Question: I want to display a data grid with check boxes.

In my code its add the check box to the header so how to bind the check box for all rows and after click on select all check box all check box should be selected.
i want to display output same as image.
'''
<Toolkit:DataGrid ItemsSource="{Binding People}" x:Name="DeptListView"
SelectionMode="Multiple" DefaultOrderIndex="1"
SelectedItem="{Binding SelectedPerson, Mode=TwoWay}" >
<Toolkit:DataGrid.Columns>
<Toolkit:DataGridTextColumn >
<Toolkit:DataGridTextColumn.Header>
<CheckBox Content="Select All" ></CheckBox>
</Toolkit:DataGridTextColumn.Header>
</Toolkit:DataGridTextColumn>
<Toolkit:DataGridTextColumn Width="200" Header="CustID"
Binding="{Binding CustID}"/>
<Toolkit:DataGridTextColumn Width="200" Header="company name"
Binding="{Binding name}"/>
<Toolkit:DataGridTextColumn Width="200" Header="ContactName"
Binding="{Binding ContactName}"/>
<Toolkit:DataGridTextColumn Width="200" Header="Country"
Binding="{Binding Country}"/>
</Toolkit:DataGrid.Columns>
</Toolkit:DataGrid>
'''
In above code its add the check box to the header not for each row. so how to bind the check box for all rows.
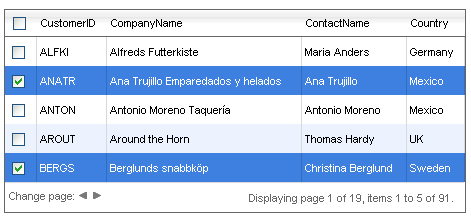
Answer: first install package from NuGet 1.MyToolKit.Extended.
include headers to xaml xmlns:con="using:MyToolKit.Extended"
xmlns:Converters="using:MyToolkit.Converters"
'''
<Page.Resources >
<Style TargetType="Toolkit:DataGrid" x:Name="GridBackground" >
<Setter Property="BorderBrush" Value="Black" ></Setter>
<Setter Property="BorderThickness" Value="0,5,5,5" ></Setter>
<Setter Property="HeaderBackground" Value="#E2E2E2" />
<Setter Property="FontFamily" Value="{StaticResource inventorySemiBoldFont}" />
<Setter Property="RowBackgroundOddBrush" Value="White" />
<Setter Property="RowBackgroundEvenBrush" Value="White" />
<Setter Property="Foreground" Value="#000000" />
<Setter Property="FontWeight" Value="SemiBold" />
<Setter Property="CellTemplate">
<Setter.Value>
<DataTemplate>
<ContentPresenter Margin="8" Content="{Binding Control}" />
</DataTemplate>
</Setter.Value>
</Setter>
</Style>
</Page.Resources>
<Toolkit:DataGrid Style="{StaticResource GridBackground}" BorderBrush="Transparent" BorderThickness="5" AllowFocusOnInteraction="False" x:Name="UserListView" SelectionMode="Single" FontFamily="{StaticResource inventorySemiBoldFont }" FontSize="16" RelativePanel.AlignLeftWithPanel="True" Grid.ColumnSpan="8" Margin="10,21,103,414" Grid.Column="1" Grid.Row="2" HorizontalAlignment="Stretch" Grid.RowSpan="2" VerticalAlignment="Stretch" >
<Toolkit:DataGrid.RowStyle >
<Style TargetType="ListBoxItem">
<Setter Property="Background" Value="Transparent" />
<Setter Property="TabNavigation" Value="Local" />
<Setter Property="FontWeight" Value="ExtraBold" />
<Setter Property="FontFamily" Value="{StaticResource inventoryRegularFont }" />
<Setter Property="Height" Value="40" />
<Setter Property="MinHeight" Value="40" />
<Setter Property="HorizontalContentAlignment" Value="Left" />
<Setter Property="Template">
<Setter.Value>
<ControlTemplate TargetType="ListBoxItem">
<Grid
x:Name="LayoutRoot"
Background="{TemplateBinding Background}"
BorderThickness="{TemplateBinding BorderThickness}">
<Grid.Resources>
<Style x:Key="BaseContentPresenterStyle" TargetType="ContentPresenter">
<Setter Property="FontFamily" Value="{StaticResource inventoryRegularFont }" />
<Setter Property="FontWeight" Value="Normal" />
<Setter Property="FontSize" Value="2" />
<Setter Property="TextWrapping" Value="Wrap" />
<Setter Property="LineStackingStrategy" Value="MaxHeight" />
<Setter Property="TextLineBounds" Value="Full" />
</Style>
<Style x:Key="BodyContentPresenterStyle" TargetType="ContentPresenter" BasedOn="{StaticResource BaseContentPresenterStyle}">
<Setter Property="FontFamily" Value="{StaticResource inventoryRegularFont }" />
<Setter Property="FontWeight" Value="Normal" />
<Setter Property="FontSize" Value="2" />
</Style>
</Grid.Resources>
<VisualStateManager.VisualStateGroups>
<VisualStateGroup x:Name="CommonStates">
<VisualState x:Name="Normal" />
<VisualState x:Name="Disabled">
<Storyboard>
<ObjectAnimationUsingKeyFrames Storyboard.TargetName="ContentPresenter"
Storyboard.TargetProperty="Foreground">
<DiscreteObjectKeyFrame KeyTime="0" Value="{ThemeResource SystemControlDisabledBaseMediumLowBrush}" />
</ObjectAnimationUsingKeyFrames>
</Storyboard>
</VisualState>
<VisualState x:Name="PointerOver">
<Storyboard>
<ObjectAnimationUsingKeyFrames Storyboard.TargetName="PressedBackground"
Storyboard.TargetProperty="Fill">
<DiscreteObjectKeyFrame KeyTime="0" Value="{ThemeResource SystemControlHighlightListLowBrush}" />
</ObjectAnimationUsingKeyFrames>
<ObjectAnimationUsingKeyFrames Storyboard.TargetName="ContentPresenter"
Storyboard.TargetProperty="Foreground">
<DiscreteObjectKeyFrame KeyTime="0" Value="{ThemeResource SystemControlHighlightAltBaseHighBrush}" />
</ObjectAnimationUsingKeyFrames>
</Storyboard>
</VisualState>
<VisualState x:Name="Pressed">
<Storyboard>
<ObjectAnimationUsingKeyFrames Storyboard.TargetName="PressedBackground"
Storyboard.TargetProperty="Fill">
<DiscreteObjectKeyFrame KeyTime="0" Value="{ThemeResource SystemControlHighlightListMediumBrush}" />
</ObjectAnimationUsingKeyFrames>
<ObjectAnimationUsingKeyFrames Storyboard.TargetName="ContentPresenter"
Storyboard.TargetProperty="Foreground">
<DiscreteObjectKeyFrame KeyTime="0" Value="{ThemeResource SystemControlHighlightAltBaseHighBrush}" />
</ObjectAnimationUsingKeyFrames>
</Storyboard>
</VisualState>
<VisualState x:Name="Selected">
<Storyboard>
<ObjectAnimationUsingKeyFrames Storyboard.TargetName="PressedBackground"
Storyboard.TargetProperty="Fill">
<DiscreteObjectKeyFrame KeyTime="0" Value="{ThemeResource SystemControlHighlightListAccentLowBrush}" />
</ObjectAnimationUsingKeyFrames>
<ObjectAnimationUsingKeyFrames Storyboard.TargetName="ContentPresenter"
Storyboard.TargetProperty="Foreground">
<DiscreteObjectKeyFrame KeyTime="0" Value="{ThemeResource SystemControlHighlightAltBaseHighBrush}" />
</ObjectAnimationUsingKeyFrames>
</Storyboard>
</VisualState>
<VisualState x:Name="SelectedUnfocused">
<Storyboard>
<ObjectAnimationUsingKeyFrames Storyboard.TargetName="PressedBackground"
Storyboard.TargetProperty="Fill">
<DiscreteObjectKeyFrame KeyTime="0" Value="{ThemeResource SystemControlHighlightListAccentLowBrush}" />
</ObjectAnimationUsingKeyFrames>
<ObjectAnimationUsingKeyFrames Storyboard.TargetName="ContentPresenter"
Storyboard.TargetProperty="Foreground">
<DiscreteObjectKeyFrame KeyTime="0" Value="{ThemeResource SystemControlHighlightAltBaseHighBrush}" />
</ObjectAnimationUsingKeyFrames>
</Storyboard>
</VisualState>
<VisualState x:Name="SelectedPointerOver">
<Storyboard>
<ObjectAnimationUsingKeyFrames Storyboard.TargetName="PressedBackground"
Storyboard.TargetProperty="Fill">
<DiscreteObjectKeyFrame KeyTime="0" Value="{ThemeResource SystemControlHighlightListAccentMediumBrush}" />
</ObjectAnimationUsingKeyFrames>
<ObjectAnimationUsingKeyFrames Storyboard.TargetName="ContentPresenter"
Storyboard.TargetProperty="Foreground">
<DiscreteObjectKeyFrame KeyTime="0" Value="{ThemeResource SystemControlHighlightAltBaseHighBrush}" />
</ObjectAnimationUsingKeyFrames>
</Storyboard>
</VisualState>
<VisualState x:Name="SelectedPressed">
<Storyboard>
<ObjectAnimationUsingKeyFrames Storyboard.TargetName="PressedBackground"
Storyboard.TargetProperty="Fill">
<DiscreteObjectKeyFrame KeyTime="0" Value="{ThemeResource SystemControlHighlightListAccentHighBrush}" />
</ObjectAnimationUsingKeyFrames>
<ObjectAnimationUsingKeyFrames Storyboard.TargetName="ContentPresenter"
Storyboard.TargetProperty="Foreground">
<DiscreteObjectKeyFrame KeyTime="0" Value="{ThemeResource SystemControlHighlightAltBaseHighBrush}" />
</ObjectAnimationUsingKeyFrames>
</Storyboard>
</VisualState>
</VisualStateGroup>
</VisualStateManager.VisualStateGroups>
<Rectangle
x:Name="PressedBackground"
Fill="Transparent"
Control.IsTemplateFocusTarget="True"/>
<ContentPresenter
x:Name="ContentPresenter"
Content="{TemplateBinding Content}"
ContentTransitions="{TemplateBinding ContentTransitions}"
ContentTemplate="{TemplateBinding ContentTemplate}"
Style="{StaticResource BodyContentPresenterStyle}"
TextWrapping="NoWrap"
BorderBrush="#E1E1E1"
BorderThickness="0,0,0,1"
HorizontalAlignment="{TemplateBinding HorizontalContentAlignment}"
VerticalAlignment="{TemplateBinding VerticalContentAlignment}"
FontSize="5"
FontFamily="{StaticResource inventoryRegularFont }"
/>
</Grid>
</ControlTemplate>
</Setter.Value>
</Setter>
</Style>
</Toolkit:DataGrid.RowStyle>
<Toolkit:DataGrid.Columns >
<Toolkit:DataGridTemplatedColumn Width="100" CanSort="False" >
<Toolkit:DataGridTemplatedColumn.Header >
<CheckBox x:Name="OptionsAllCheckBox" HorizontalAlignment="Left" Style="{StaticResource CheckBoxStyle1}" Content="" VerticalAlignment="Top" VerticalContentAlignment="Top" HorizontalContentAlignment="Left" IsThreeState="True" Checked="SelectAll_Checked" Unchecked="SelectAll_Unchecked" Indeterminate="SelectAll_Indeterminate"/>
</Toolkit:DataGridTemplatedColumn.Header>
<Toolkit:DataGridTemplatedColumn.CellTemplate>
<DataTemplate >
<CheckBox IsChecked="{Binding Checked, Mode=TwoWay}" Style="{StaticResource CheckBoxStyle1}" Tag ="{Binding userId}" VerticalAlignment="Top" VerticalContentAlignment="Top" HorizontalAlignment="Left" HorizontalContentAlignment="Left" Checked="Option_Checked" Unchecked="Option_Unchecked" />
</DataTemplate>
</Toolkit:DataGridTemplatedColumn.CellTemplate>
</Toolkit:DataGridTemplatedColumn>
<Toolkit:DataGridTextColumn FontSize="14" Foreground="#333333" Width="350" Header="Name" Binding="{Binding userfullName}" />
<Toolkit:DataGridTextColumn Foreground="#333333" FontSize="14" Width="350" Header="Email" Binding="{Binding userEmail}" />
<Toolkit:DataGridTextColumn Foreground="#333333" FontSize="14" Width="270" Header="Phone" Binding="{Binding userPhone}" />
<Toolkit:DataGridTemplatedColumn Header="Update" IsAscendingDefault="False" CanSort="False" >
<Toolkit:DataGridTemplatedColumn.CellTemplate>
<DataTemplate>
<Image Source="Images/Edit.png" ToolTipService.ToolTip="Update User" DataContext="{Binding userId}" Height="20" Width="20" Tapped="GridUpdateBtnClick"/>
</DataTemplate>
</Toolkit:DataGridTemplatedColumn.CellTemplate>
</Toolkit:DataGridTemplatedColumn>
</Toolkit:DataGrid.Columns>
</Toolkit:DataGrid>
'''
declare a Class For User
'''
public class UserData : INotifyPropertyChanged
{
public string userFirstName { get; set; }
public string userEmail { get; set; }
public string userLastName { get; set; }
public string userExt { get; set; }
public string userPhone { get; set; }
public int userId { get; set; }
public string userPrefix { get; set; }
public string userfullName { get; set; }
public UserData(string userPrefix, string userFirstName, string userLastName, int userId, string userEmail, string userExt, string userPhone)
{
this.userPrefix = userPrefix;
this.userFirstName = userFirstName;
this.userLastName = userLastName;
this.userId = userId;
this.userEmail = userEmail;
this.userExt = userExt;
this.userPhone = userPhone;
this.userfullName = userPrefix + " " + userFirstName + " " + userLastName;
}
private bool _Checked = false;
public bool Checked { get { return _Checked; } set { _Checked = value; OnChanged("Checked"); } }
#region INotifyPropertyChanged Members
public event PropertyChangedEventHandler PropertyChanged;
private void OnChanged(string prop)
{
if (PropertyChanged != null)
PropertyChanged(this, new PropertyChangedEventArgs(prop));
}
#endregion
}
'''
create a event for checkbox and update image
'''
private void SelectAll_Checked(object sender, RoutedEventArgs e )
{
foreach (var item in (dynamic)DoGrid.ItemsSource)
{
item.Checked = true;
Option_Checked(sender, e);
}
}
private void SelectAll_Indeterminate(object sender, RoutedEventArgs e)
{
foreach (var item in (dynamic)DoGrid.ItemsSource)
{
item.Checked = false ;
Option_Unchecked(sender, e);
}
}
private void SelectAll_Unchecked(object sender, RoutedEventArgs e)
{
}
private void Option_Unchecked(object sender, RoutedEventArgs e)
{
CheckBox ch = (CheckBox)sender;
ch.IsChecked = false;
}
private void Option_Checked(object sender, RoutedEventArgs e)
{
CheckBox ch = (CheckBox)sender;
ch.IsChecked = true;
}
private void Image_Tapped(object sender, TappedRoutedEventArgs e)
{
}
'''